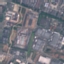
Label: Industrial